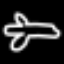
Label: airplane